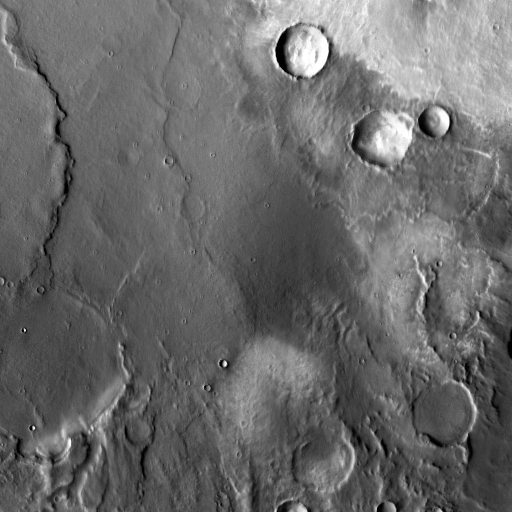
Crater classes present: Background, Other, Layered, Buried, Secondary